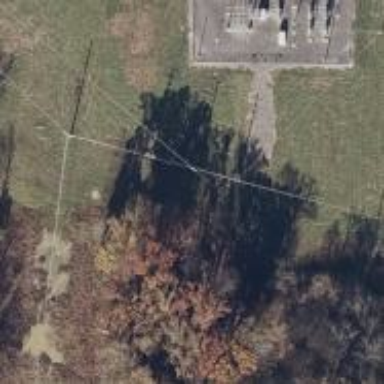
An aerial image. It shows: Power pole.